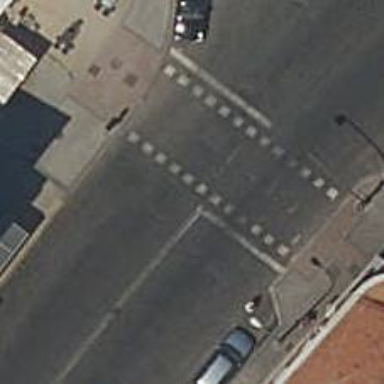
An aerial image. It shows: Road with traffic signals for signaling.